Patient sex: F
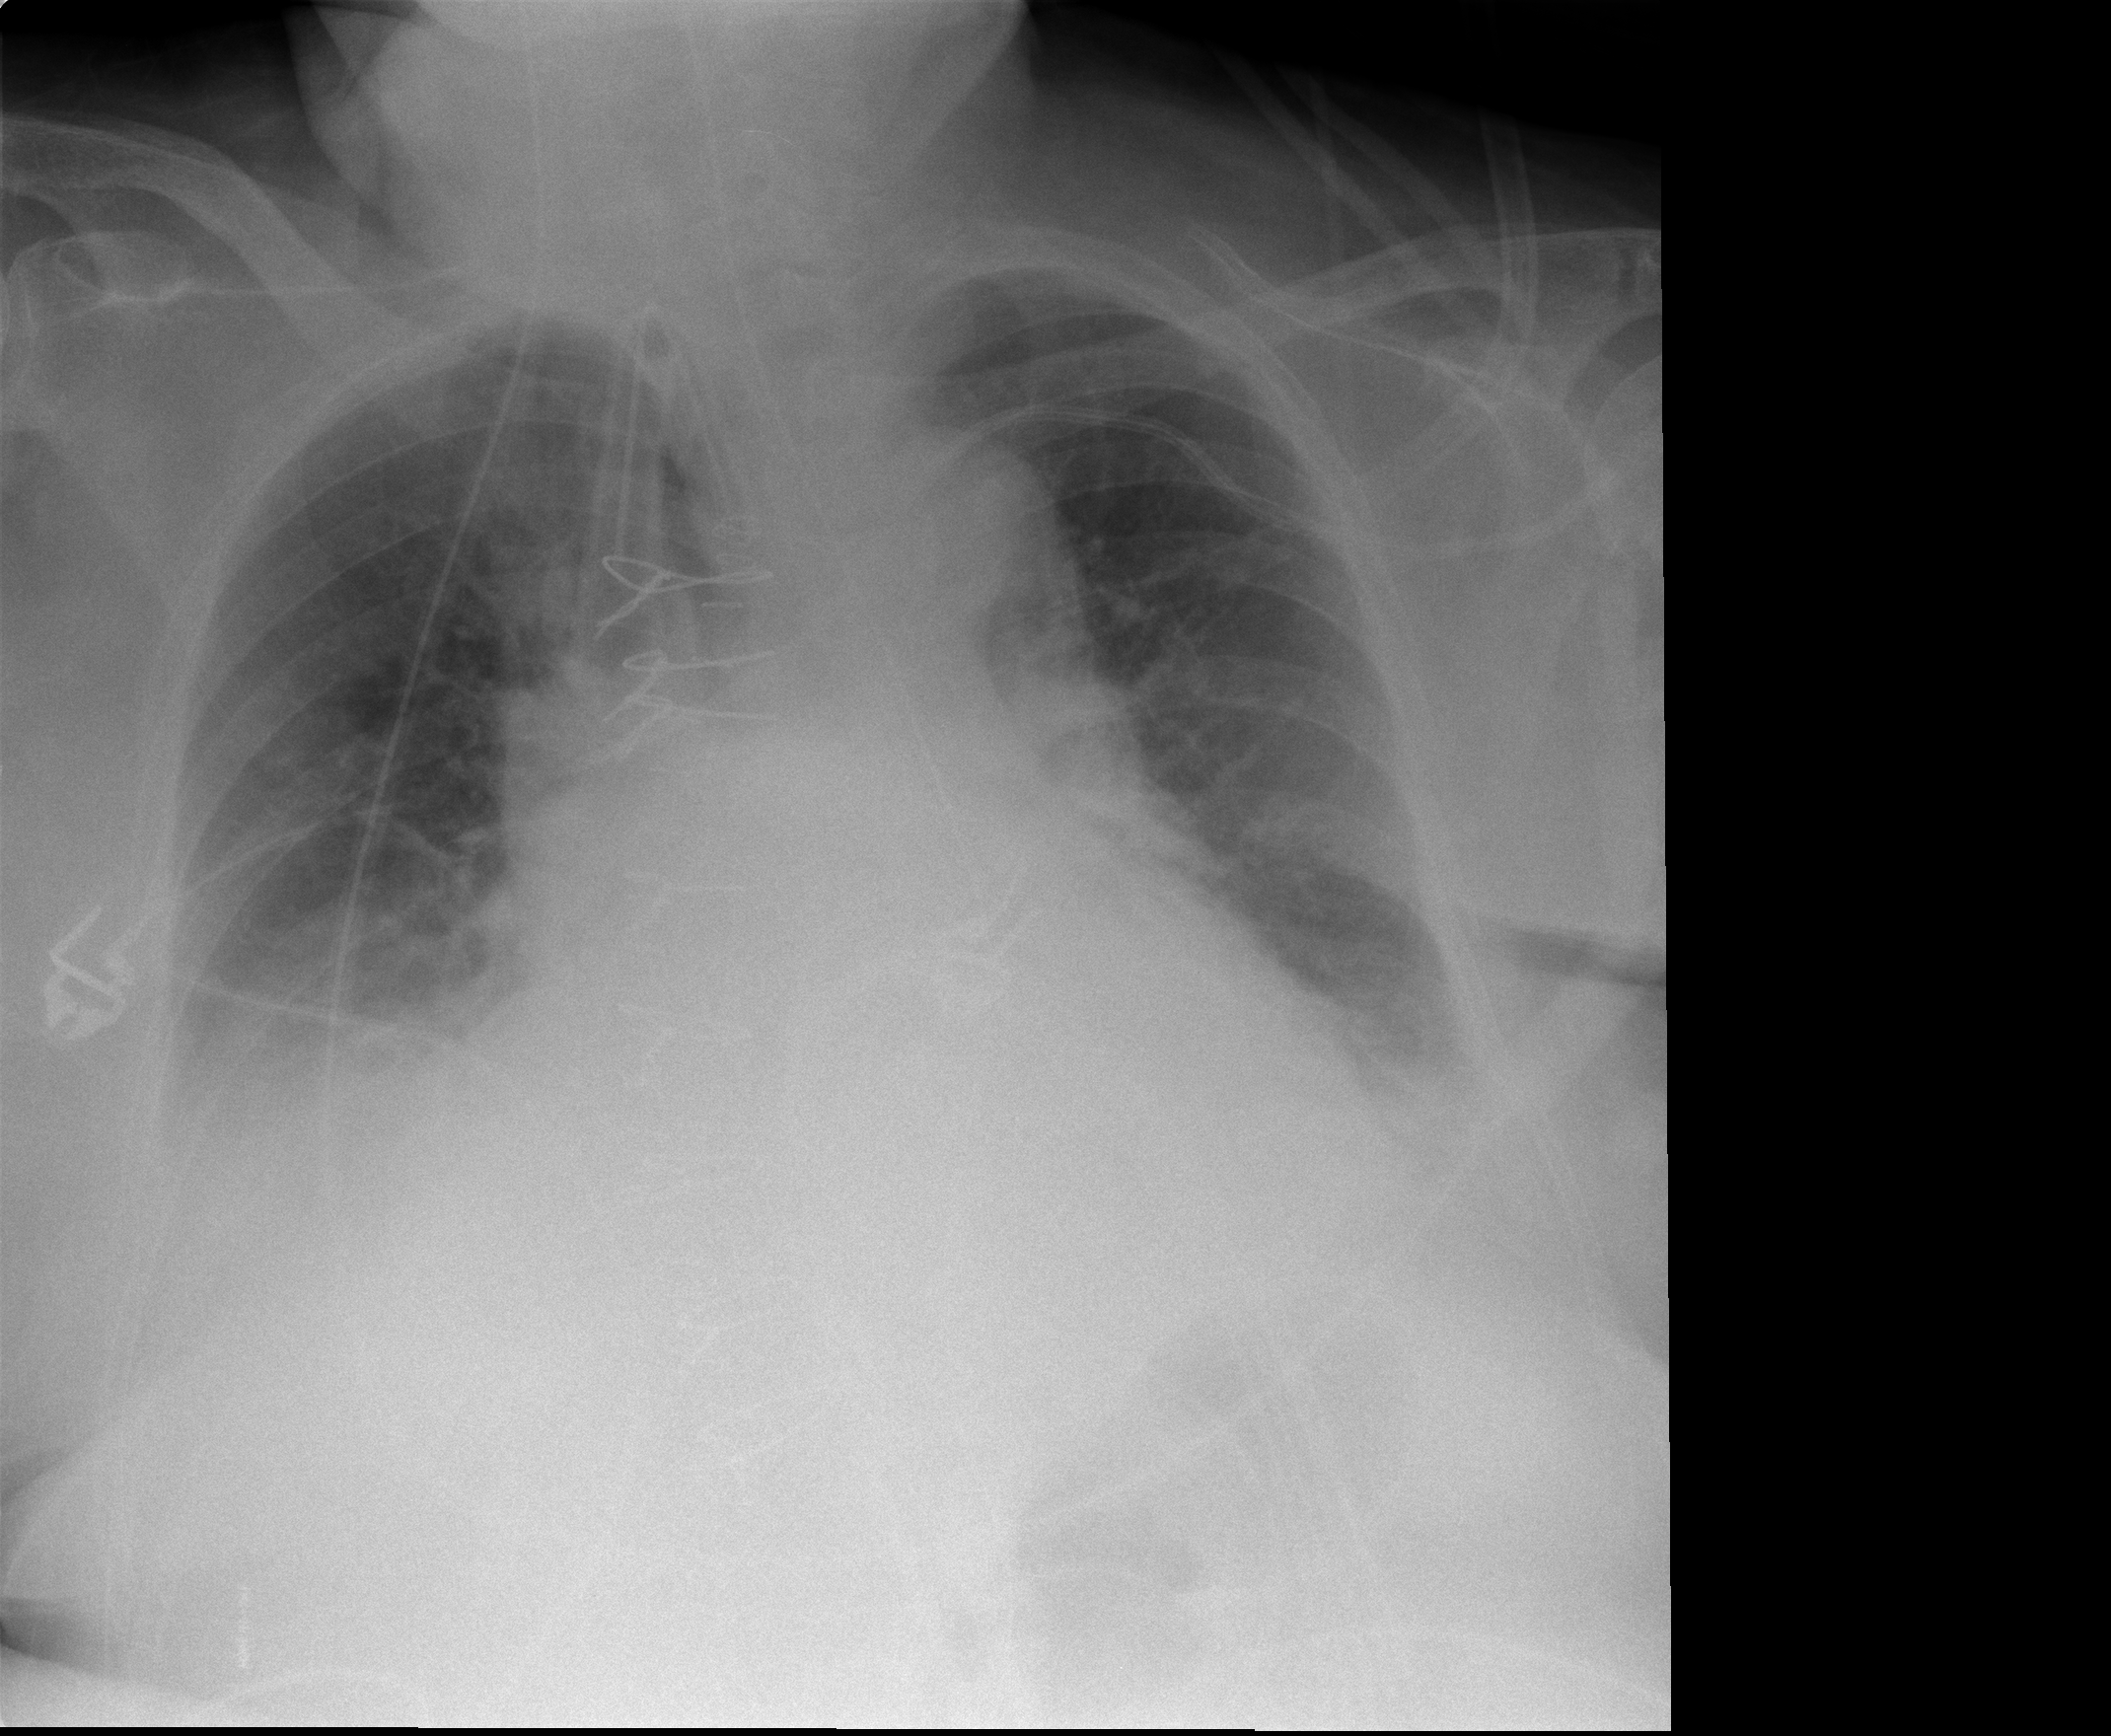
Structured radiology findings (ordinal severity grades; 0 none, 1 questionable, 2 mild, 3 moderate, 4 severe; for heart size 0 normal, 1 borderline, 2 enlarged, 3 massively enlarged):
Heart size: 0
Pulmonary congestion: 0
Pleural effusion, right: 2
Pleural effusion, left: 0
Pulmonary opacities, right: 0
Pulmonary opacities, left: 0
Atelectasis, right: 1
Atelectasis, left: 0